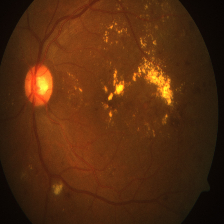
Diabetic retinopathy grade: Severe